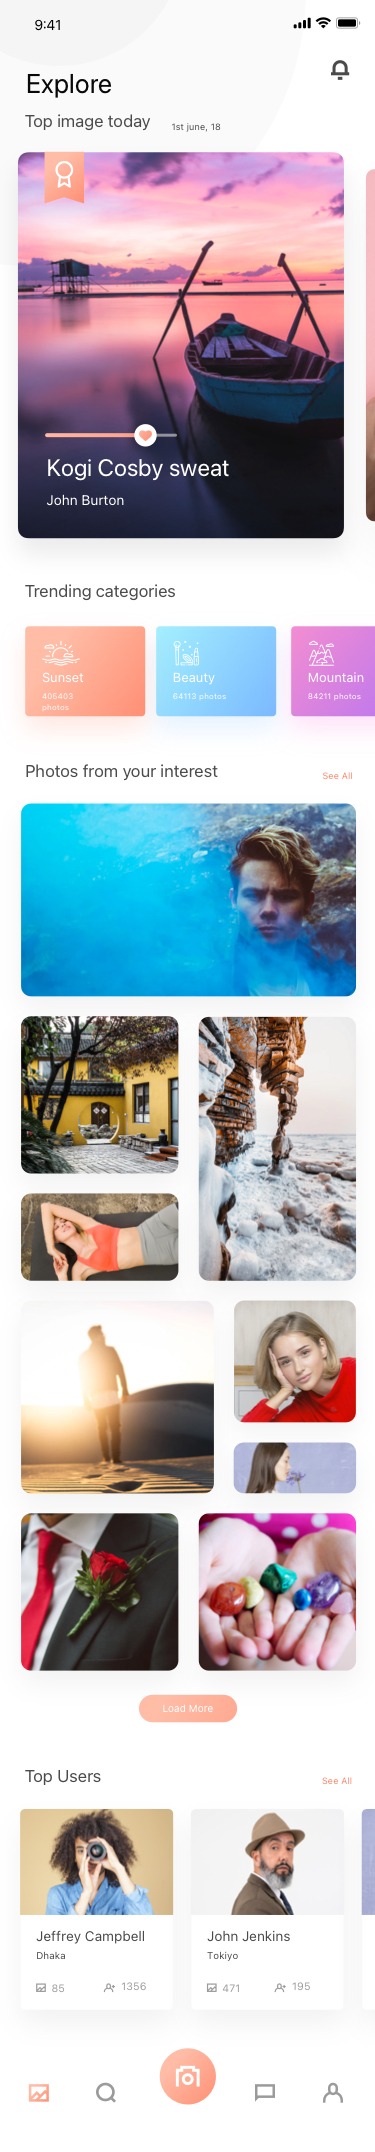
Text in this UI design:
Kogi Cosby sweat
John Burton
Top image today
1st june, 18
Explore
Beauty
64113 photos
Mountain
84211 photos
Trending categories
Sunset
405403 photos
Top Users
Jeffrey Campbell
Dhaka
85
1356
John Jenkins
Tokiyo
471
195
See All
Photos from your interest
See All
Load More